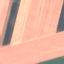
Land use / land cover class: AnnualCrop